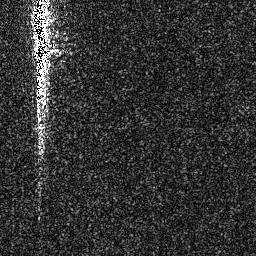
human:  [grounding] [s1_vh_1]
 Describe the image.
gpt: In the satellite image, there is  <ref>1 large ship </ref> <box>[[10, 0, 21, 39, 0]]</box> located at top left.